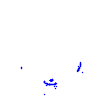
Particle: pion